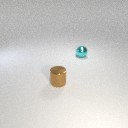
small cyan metal sphere behind small brown metal cylinder